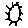
Label: sun